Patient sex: M
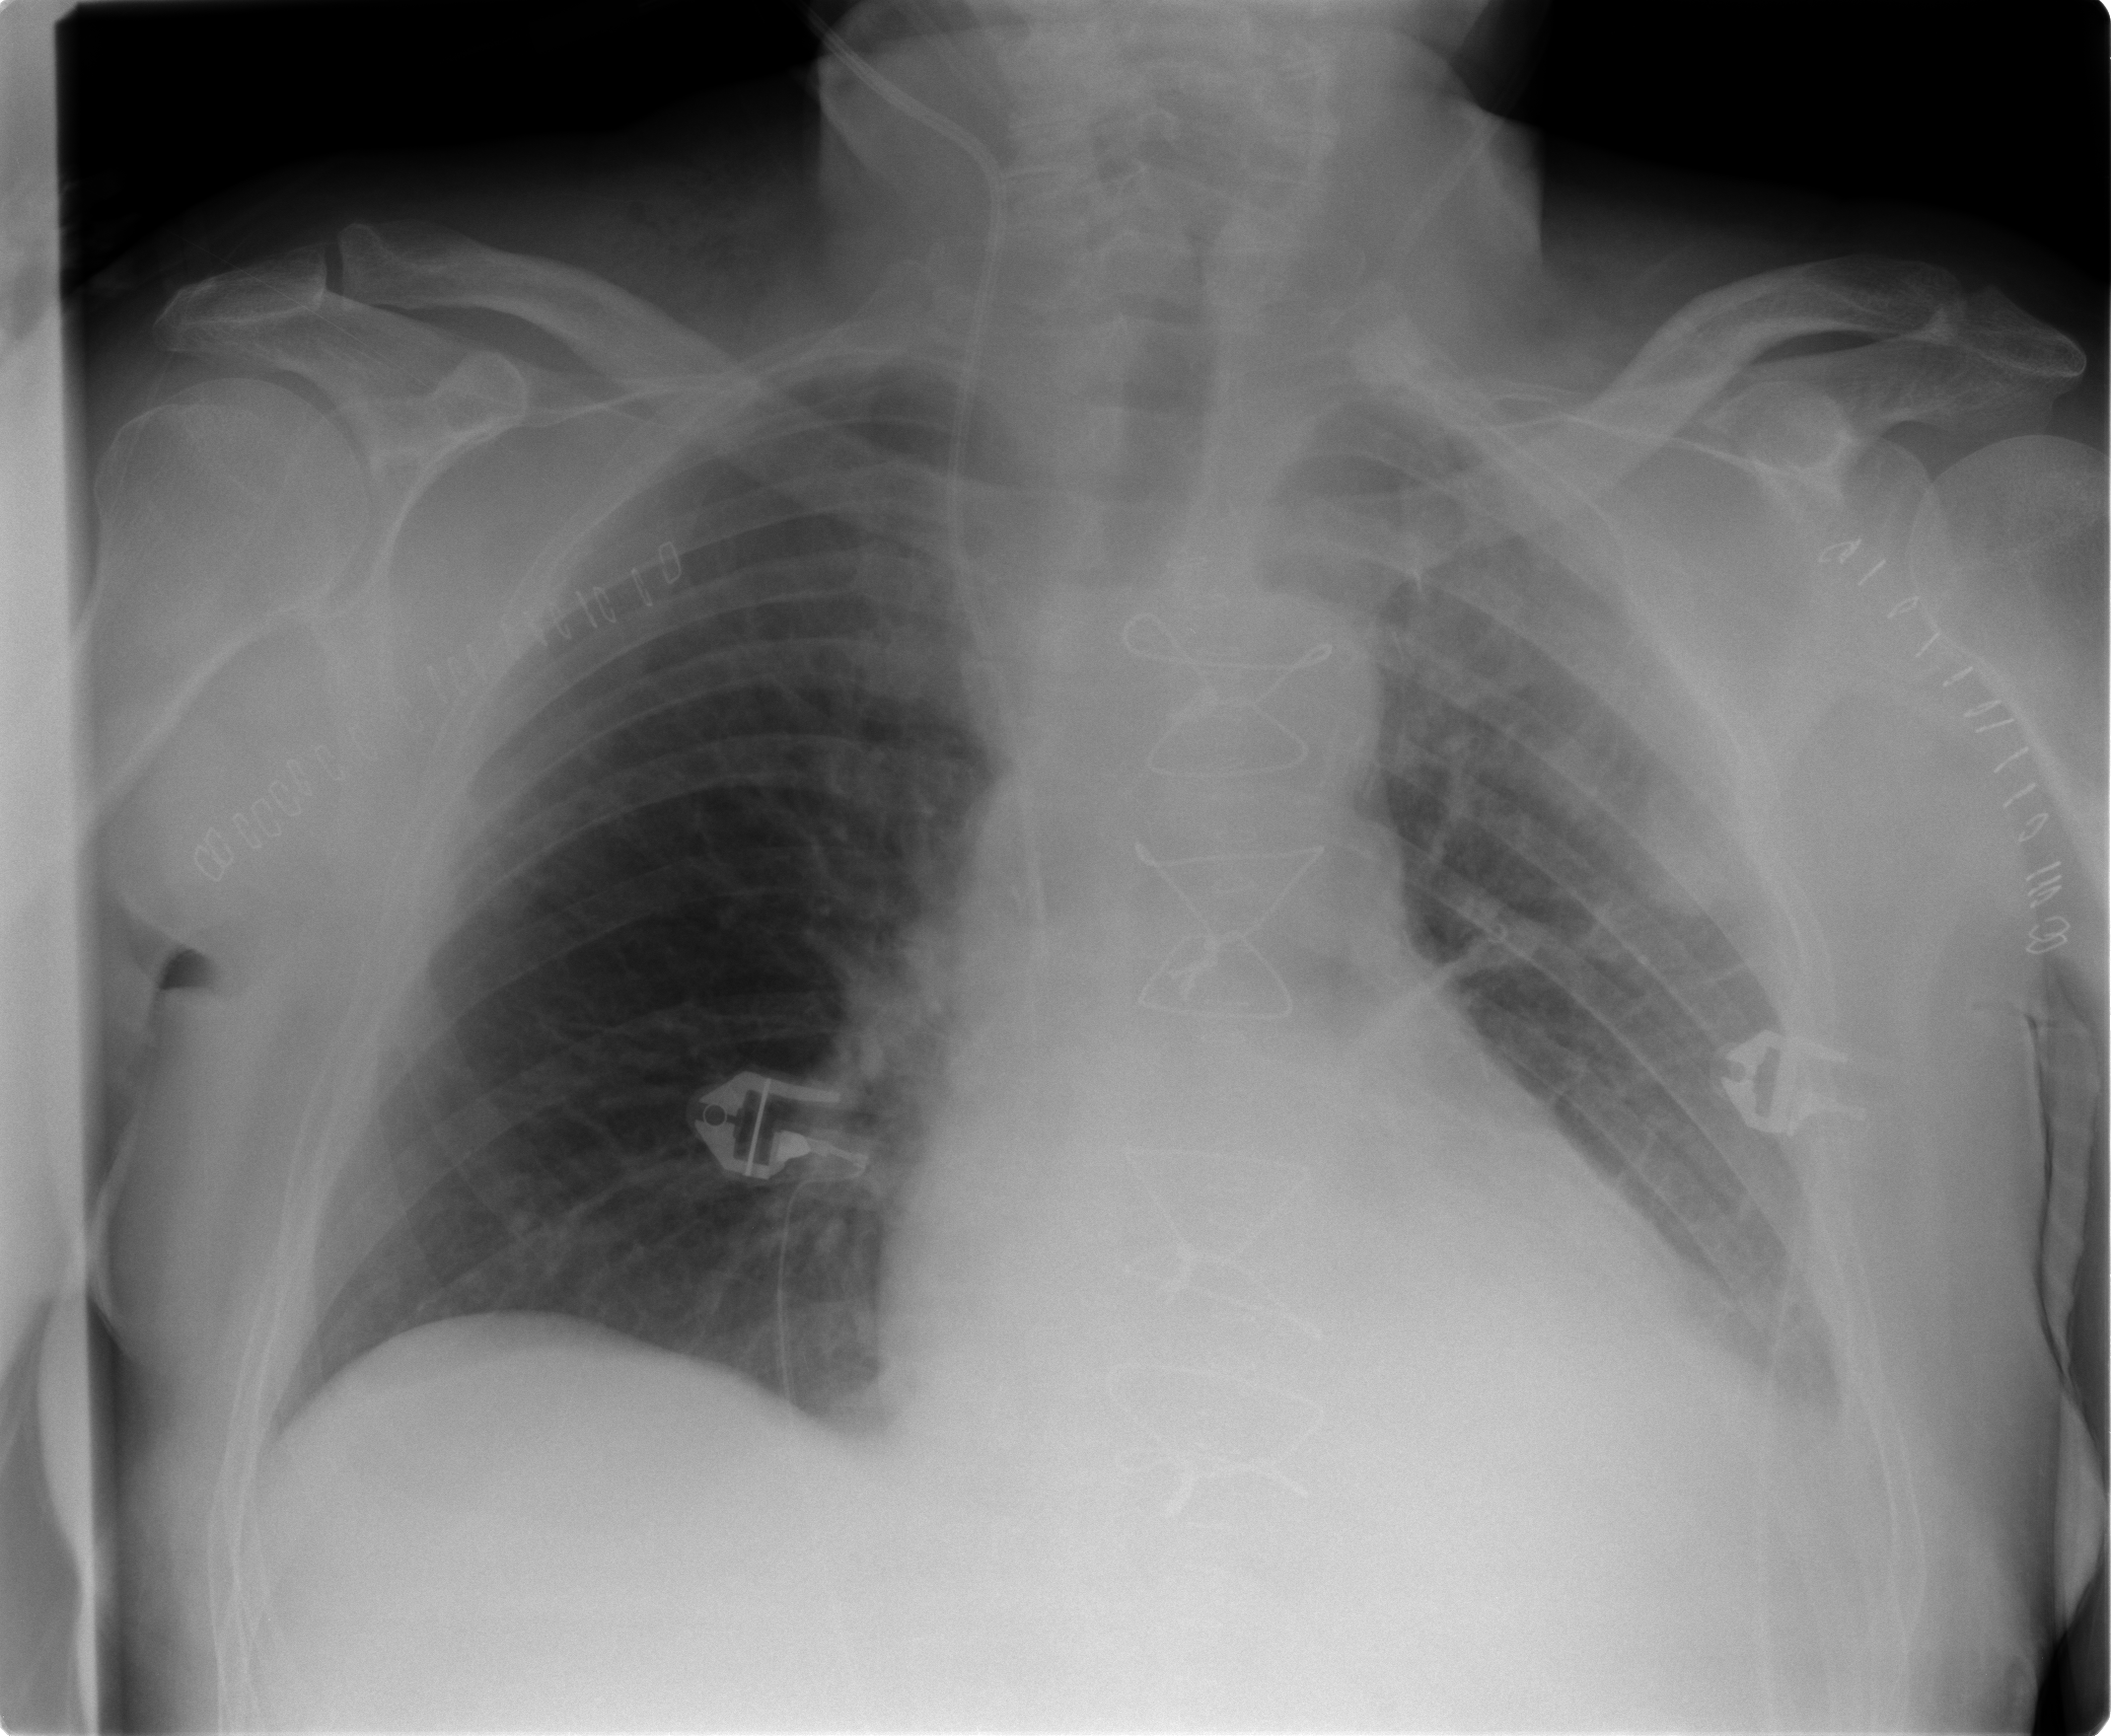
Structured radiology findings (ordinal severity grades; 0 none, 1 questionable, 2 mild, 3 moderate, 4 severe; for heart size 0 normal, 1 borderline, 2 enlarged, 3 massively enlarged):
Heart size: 2
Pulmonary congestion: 2
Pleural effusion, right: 0
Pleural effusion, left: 1
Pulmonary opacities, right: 0
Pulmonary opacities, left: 1
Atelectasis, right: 0
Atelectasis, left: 2